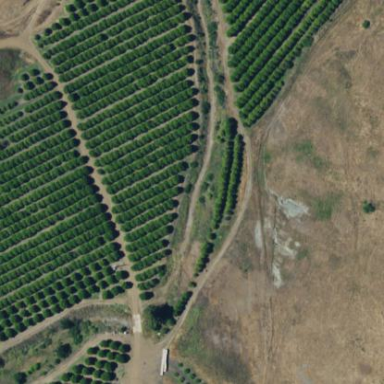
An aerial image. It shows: Orchard.